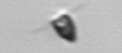
Label: Pyramimonas